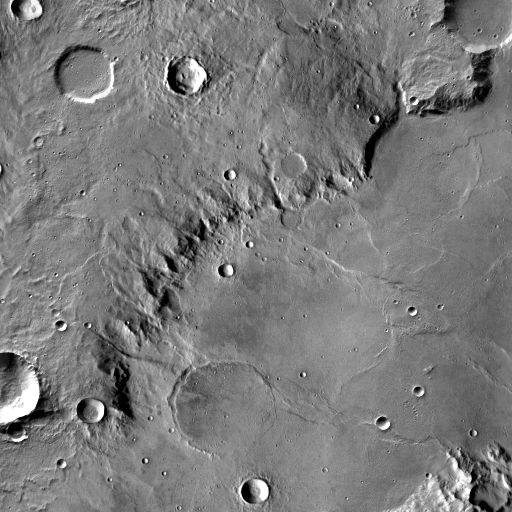
Crater classes present: Background, Other, Layered, Buried, Secondary